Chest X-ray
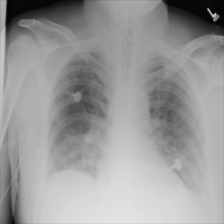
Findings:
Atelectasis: negative
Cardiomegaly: negative
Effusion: negative
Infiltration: negative
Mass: negative
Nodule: negative
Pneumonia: negative
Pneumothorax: negative
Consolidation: negative
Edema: negative
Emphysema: negative
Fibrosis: negative
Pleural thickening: negative
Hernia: negative